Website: apple
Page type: billing-address
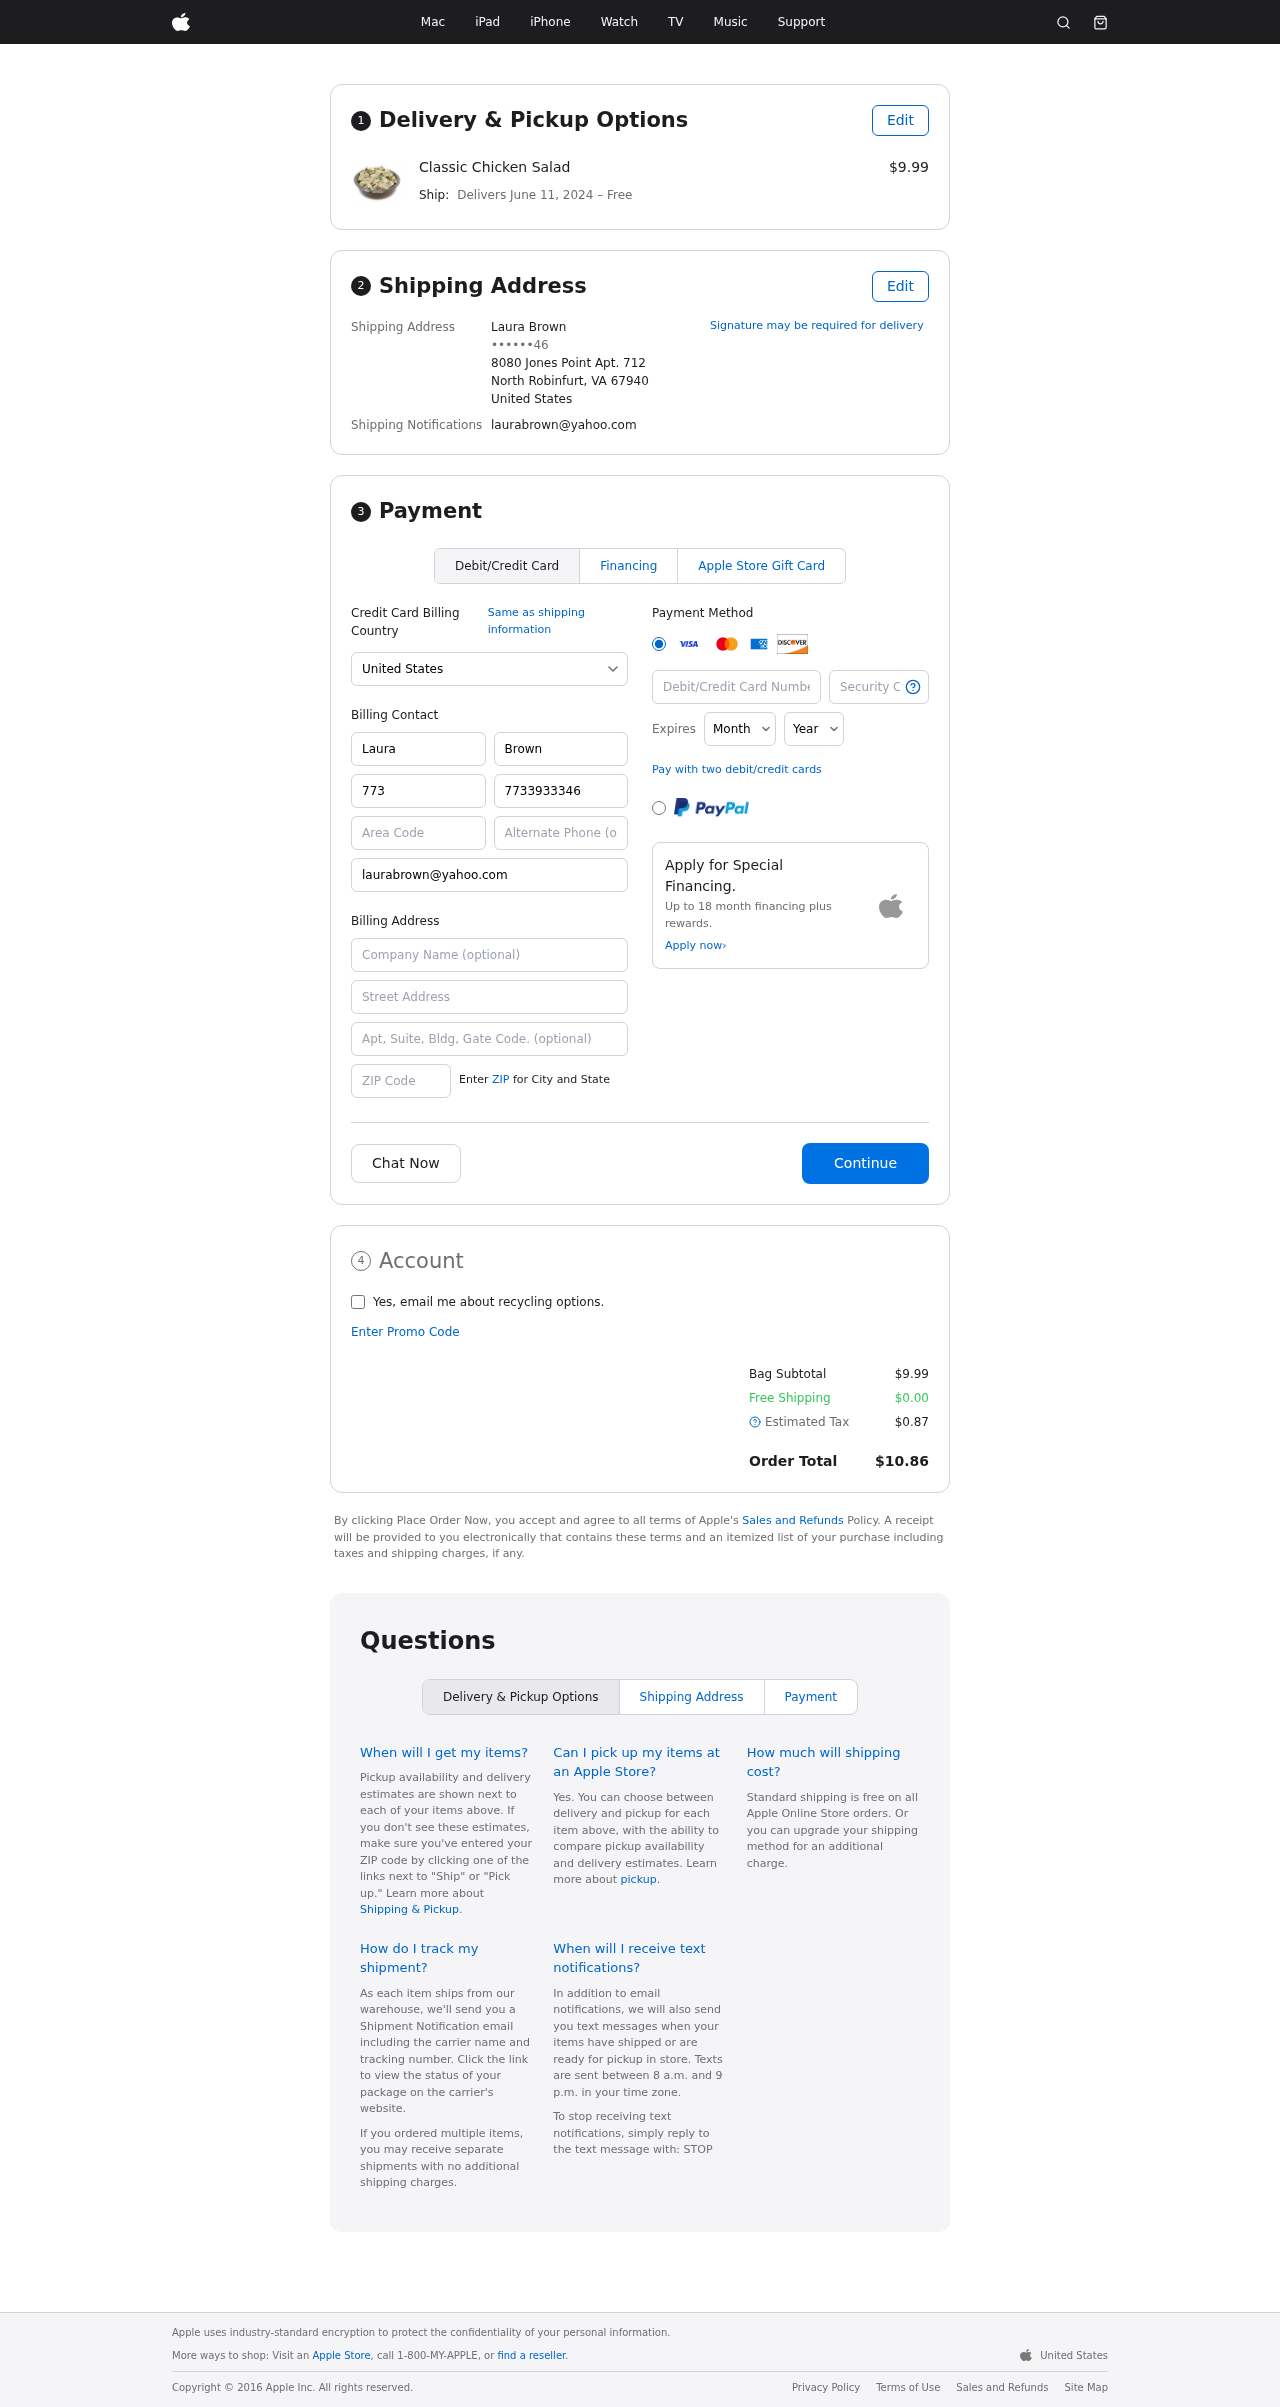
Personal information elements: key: PII_CARD_CVV
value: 6639
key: PII_CARD_EXPIRY_MONTH
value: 11
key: PII_CARD_EXPIRY_YEAR
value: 26
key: PII_CARD_NUMBER
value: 3752 2250 2090 746
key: PII_CITY_STATE_ZIP
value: North Robinfurt, VA 67940
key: PII_COUNTRY
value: United States
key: PII_EMAIL
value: laurabrown@yahoo.com
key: PII_FULLNAME
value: Laura Brown
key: PII_STREET
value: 8080 Jones Point Apt. 712
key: PII_PHONE_MASKED
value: ••••••46
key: PII_BILLING_FIRSTNAME
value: Laura
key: PII_BILLING_LASTNAME
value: Brown
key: PII_BILLING_PHONE_AREA
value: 773
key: PII_BILLING_PHONE
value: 7733933346
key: PII_BILLING_EMAIL
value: laurabrown@yahoo.com
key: PII_BILLING_STREET
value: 8080 Jones Point Apt. 712
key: PII_BILLING_STREET2
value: Suite 038
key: PII_BILLING_POSTCODE
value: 67940
Product elements: key: PRODUCT1_NAME
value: Classic Chicken Salad
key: PRODUCT1_PRICE
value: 9.99
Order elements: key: ORDER_DELIVERY_DATE
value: June 11, 2024
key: ORDER_SUBTOTAL
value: $9.99
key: ORDER_SHIPPING_COST
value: $0.00
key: ORDER_TAX
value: $0.87
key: ORDER_TOTAL
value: $10.86